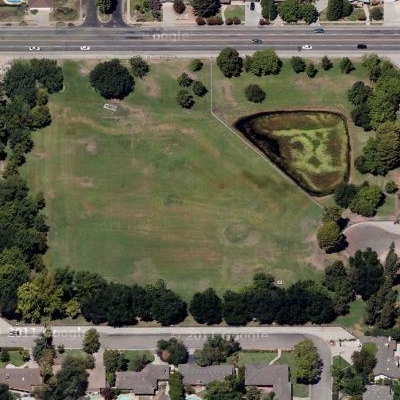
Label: Grass